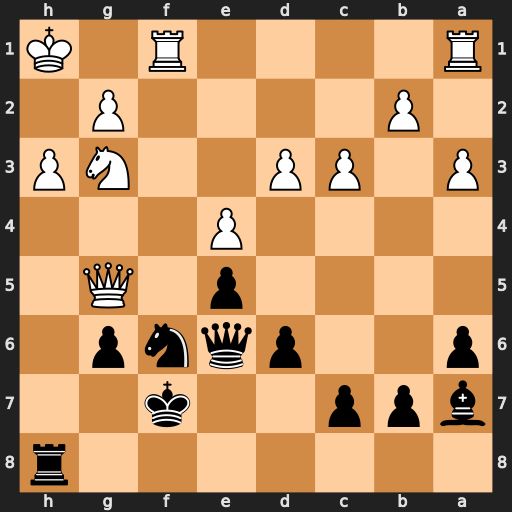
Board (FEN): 7r/bpp2k2/p2pqnp1/4p1Q1/4P3/P1PP2NP/1P4P1/R4R1K
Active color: b
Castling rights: -
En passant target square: -
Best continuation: Rxh3+ gxh3 Qxh3#